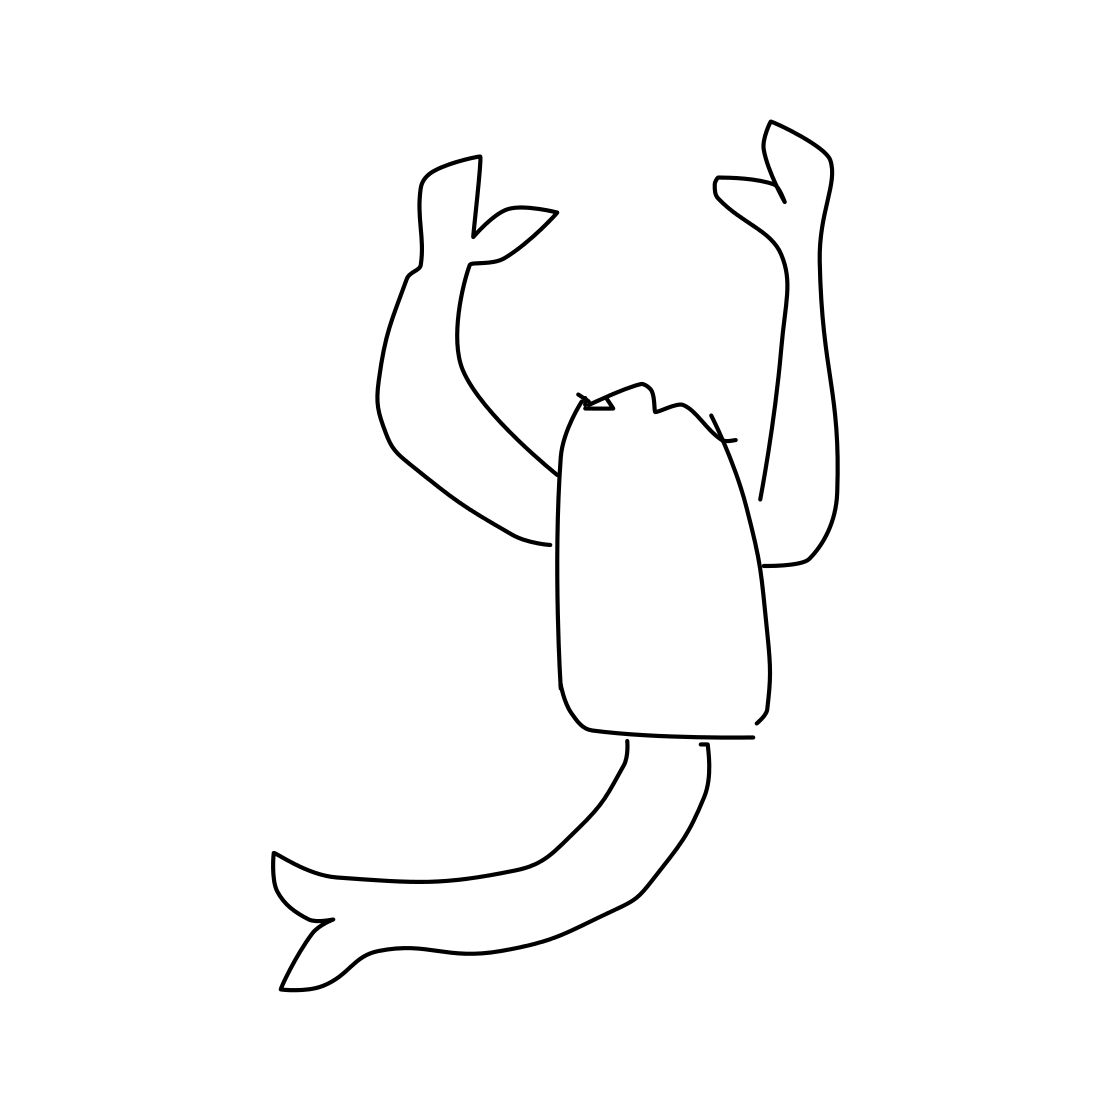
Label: scorpion